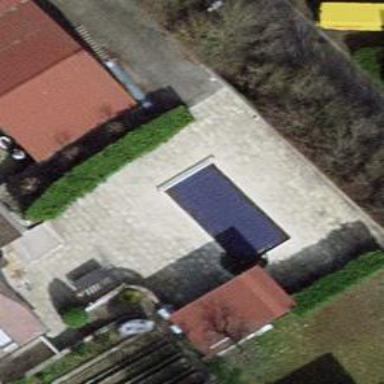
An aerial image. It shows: Swimming pool located in leisure land.